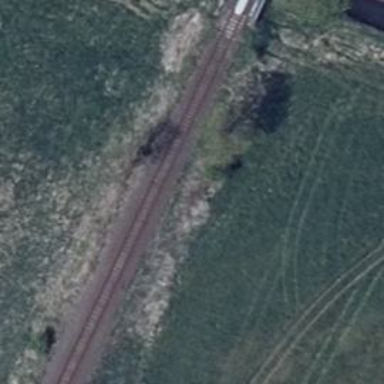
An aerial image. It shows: Railway signal.